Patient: sex M, age 53
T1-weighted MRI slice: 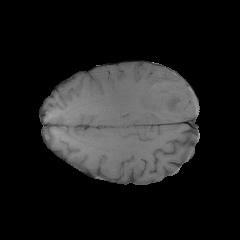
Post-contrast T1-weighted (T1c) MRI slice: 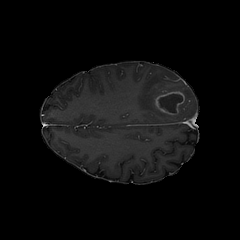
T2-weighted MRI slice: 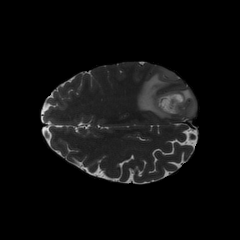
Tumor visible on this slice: yes
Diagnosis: Glioblastoma, IDH-wildtype
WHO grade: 4